Aerial crown-view tile of a tropical tree (Barro Colorado Island, Panama), acquired 20250818:
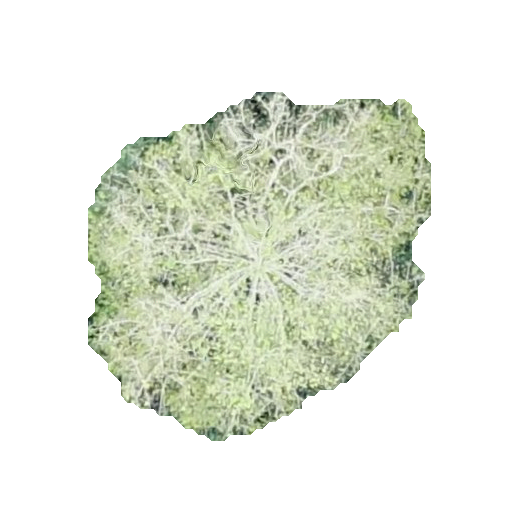
Species: Virola surinamensis
GBIF accepted scientific name: Virola surinamensis
Crown area: 129.735 m²